Interaction volume radius: 5 \u00c5
Interaction volume height: 25 \u00c5
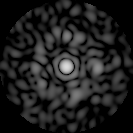
Disorder parameter: 0.8676